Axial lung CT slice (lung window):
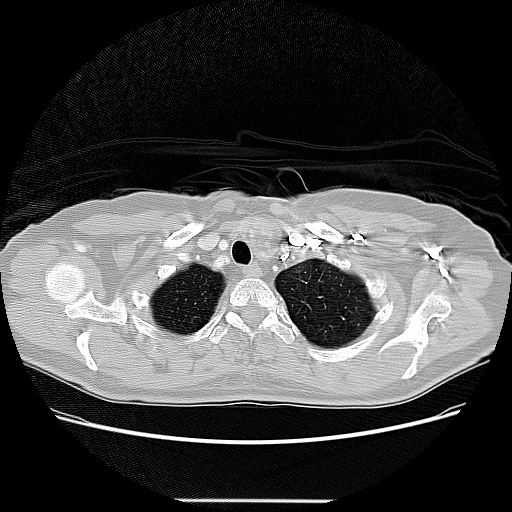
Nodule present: no